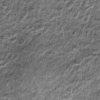
Label: not_dusty